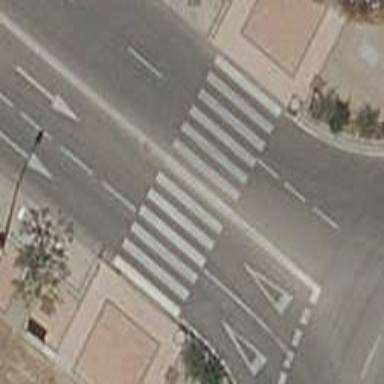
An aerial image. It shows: Marked road crossing with visible markings.